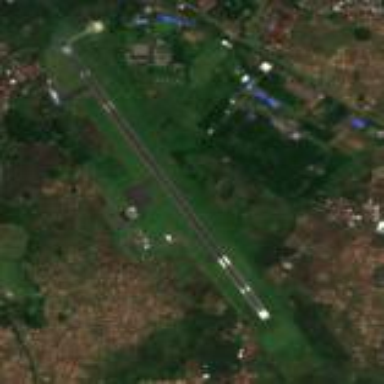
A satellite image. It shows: Military airfield located within larger aerodrome area.